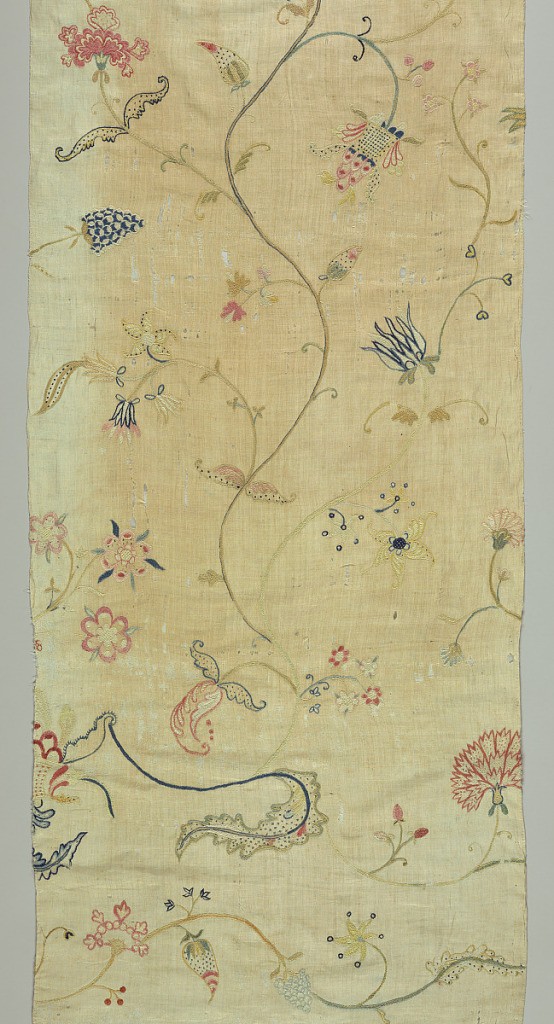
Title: Bedcover
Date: mid-18th century
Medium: linen, wool Technique: embroidery
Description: Bedcover with crewel embroidery in various shades of blue, yellow, pink and olive green on a linen ground. Design is similar to English crewel work and shows an East Indian influence. Long delicate center stem has flowers and sprays which extend to form borders.